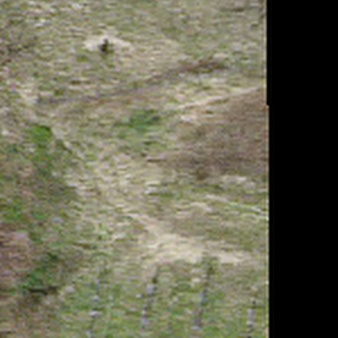
Label: other